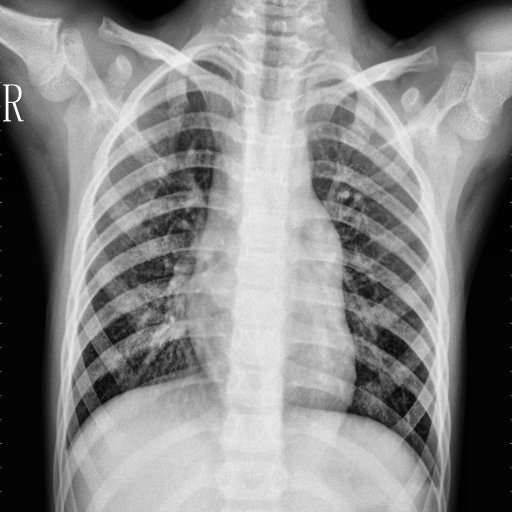
Finding: PNEUMONIA